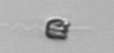
Label: Apedinella